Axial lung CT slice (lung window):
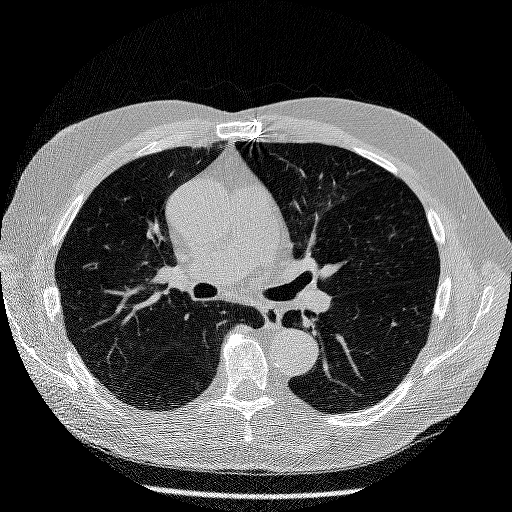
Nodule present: no